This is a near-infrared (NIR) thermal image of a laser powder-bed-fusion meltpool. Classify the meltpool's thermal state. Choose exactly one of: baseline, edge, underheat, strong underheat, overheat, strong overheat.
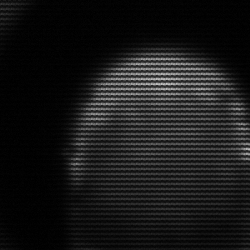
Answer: edge